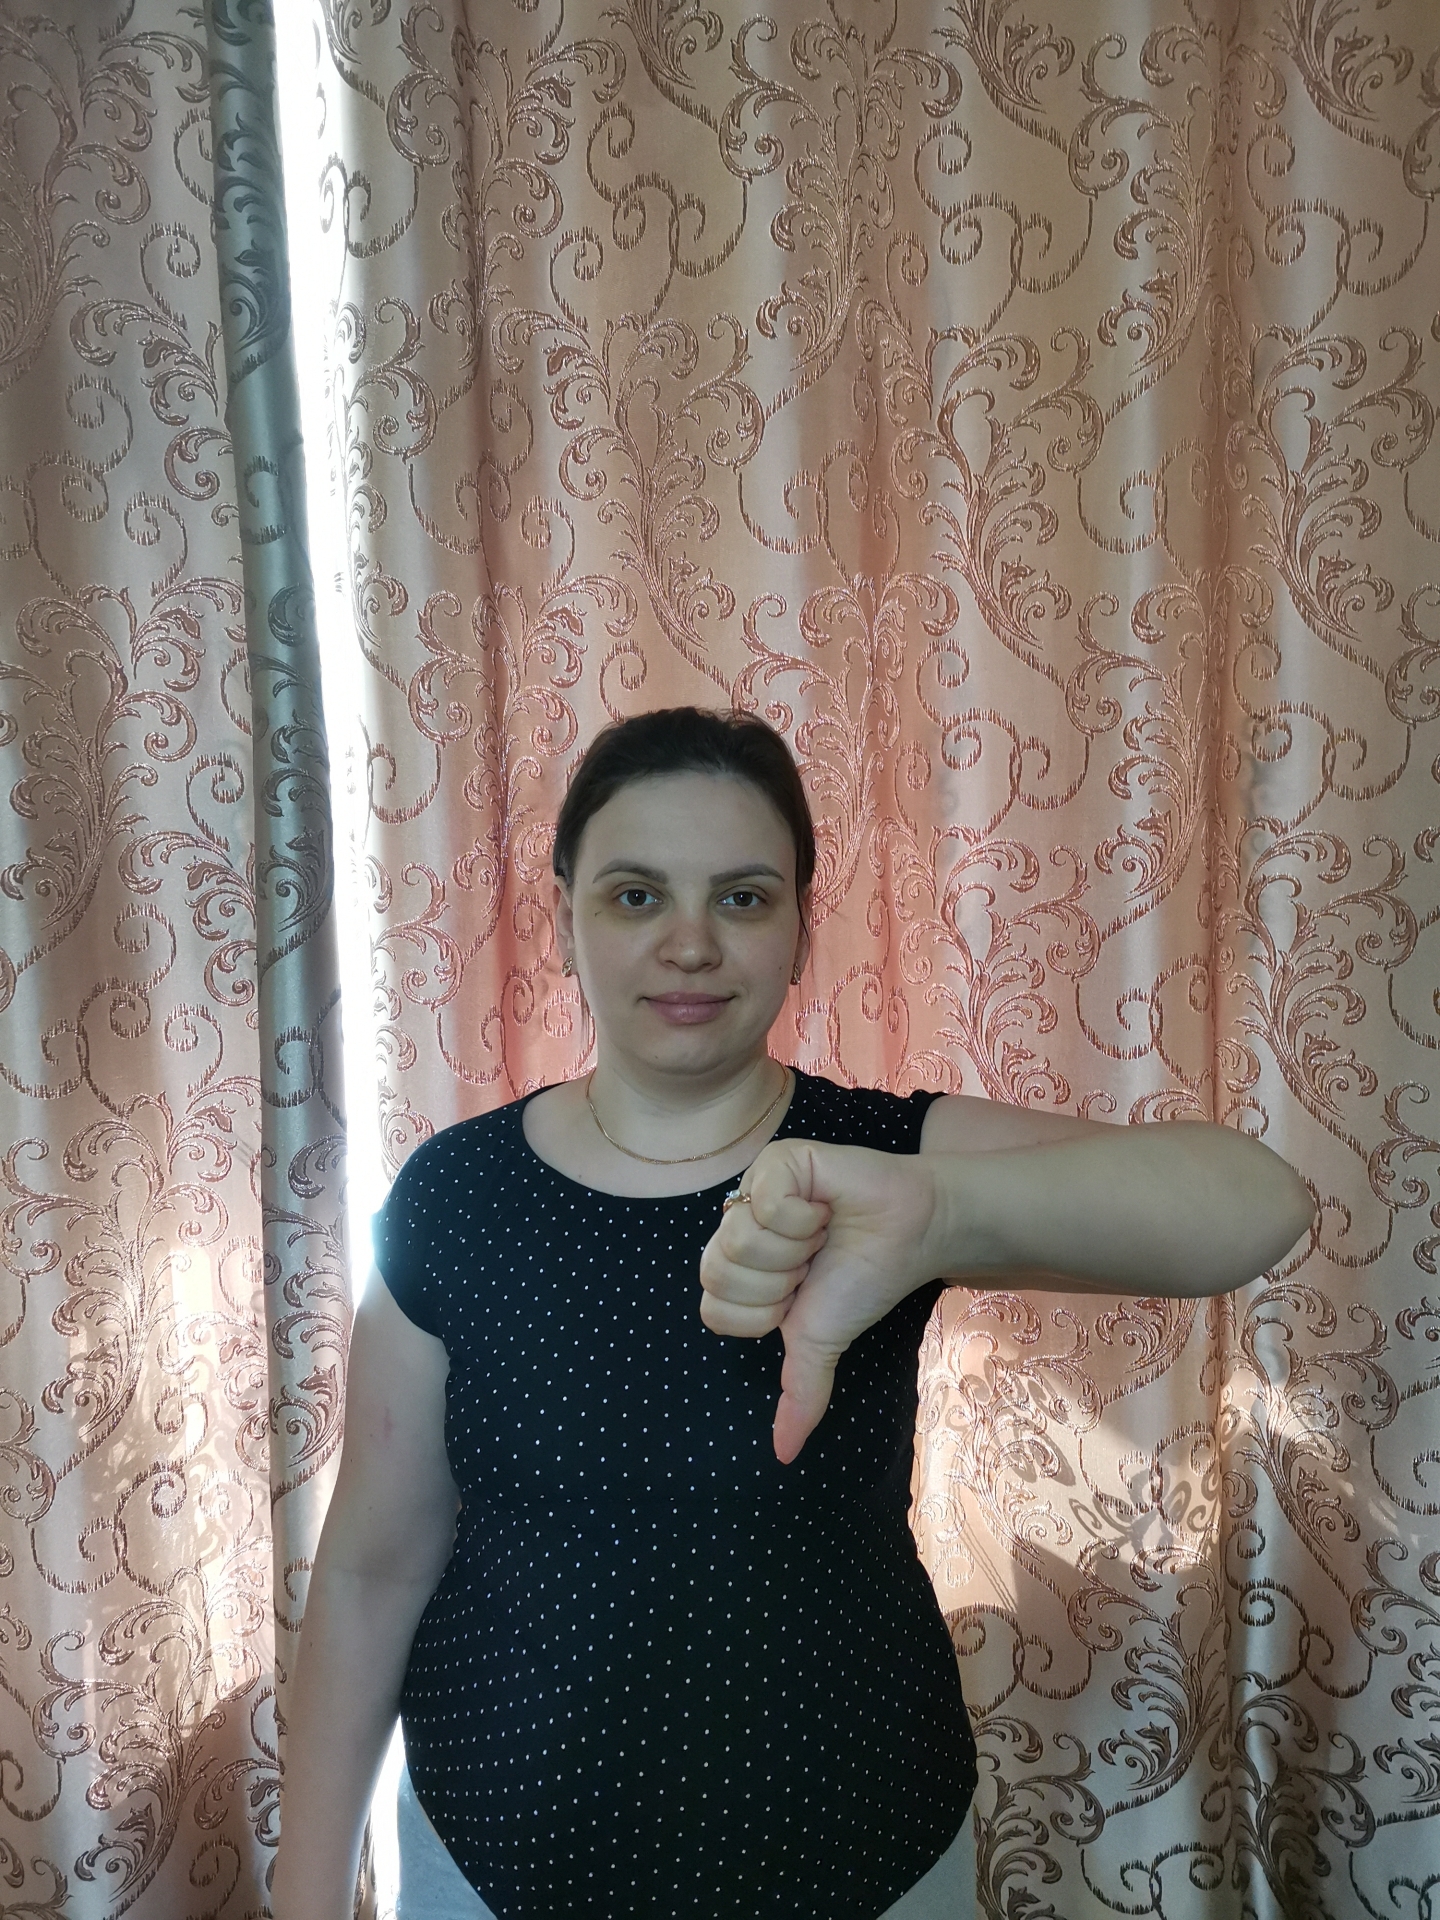
Label: clear